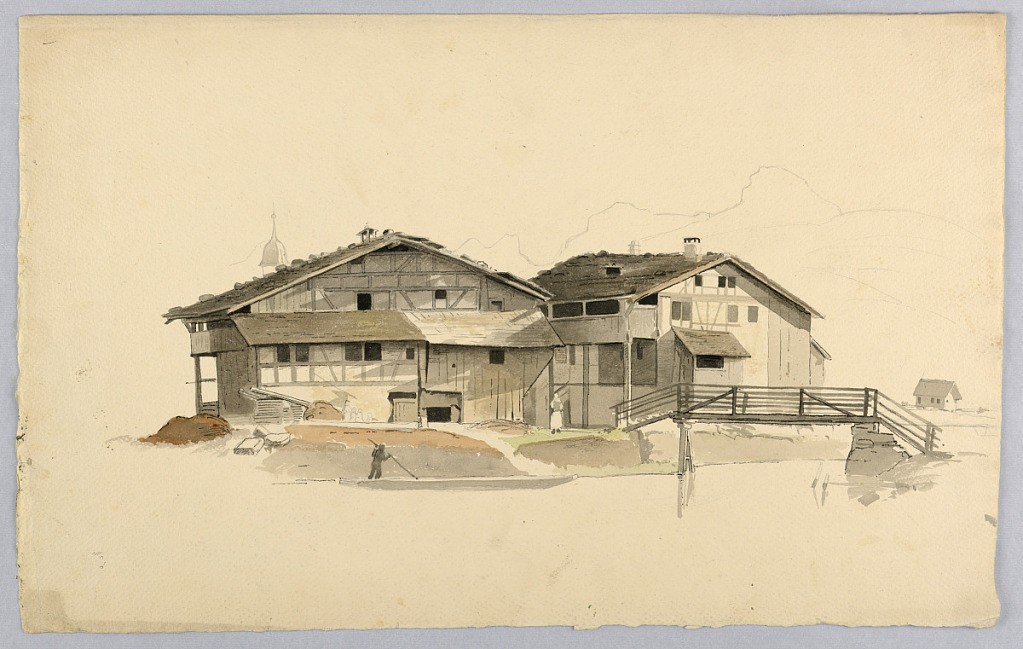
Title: Study of landscape, Switzerland
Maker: William Stanley Haseltine, American, 1835–1900
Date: ca. 1856
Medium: Brush and watercolor, graphite on paper
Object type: Drawing
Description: Sketch of a farmhouse along a river.